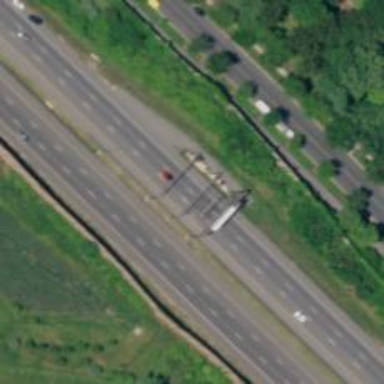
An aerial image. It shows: Toll gantry on the road.